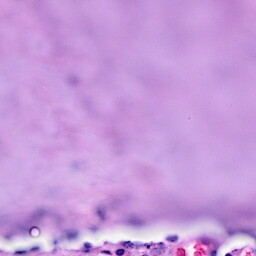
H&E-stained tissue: Breast